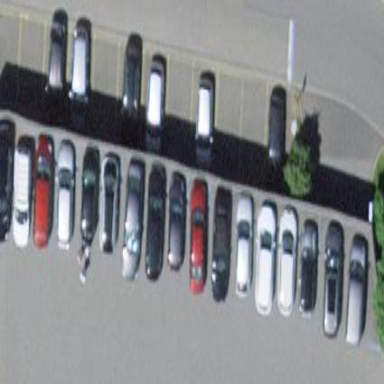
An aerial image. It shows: Parking area.